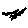
Label: zigzag